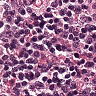
Metastatic tissue present: no